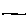
Label: line